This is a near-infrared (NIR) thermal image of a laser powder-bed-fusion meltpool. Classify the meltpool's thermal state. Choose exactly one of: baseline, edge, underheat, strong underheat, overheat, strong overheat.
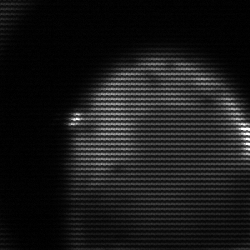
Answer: edge